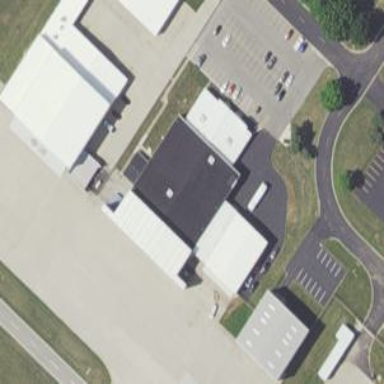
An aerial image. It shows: Building that is hangar at the airport.